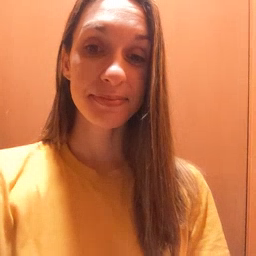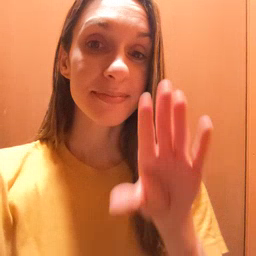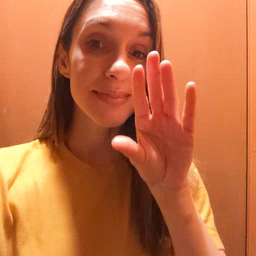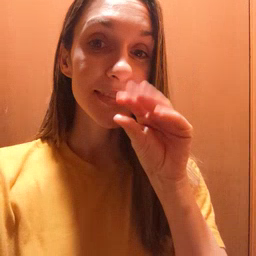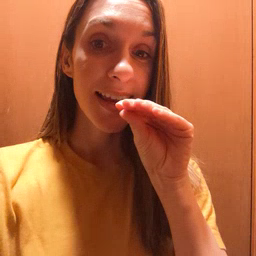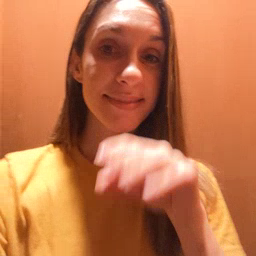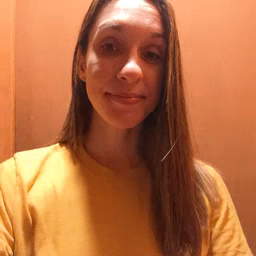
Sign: goose